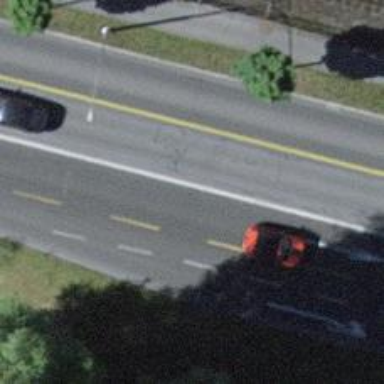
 which is classified as primary highway."